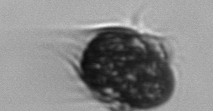
Label: Mesodinium